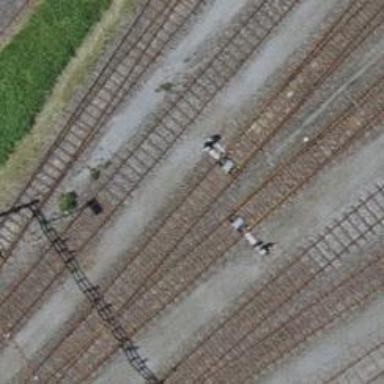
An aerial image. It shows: Railway yard with single rail track. The electrified track has contact line for power supply.